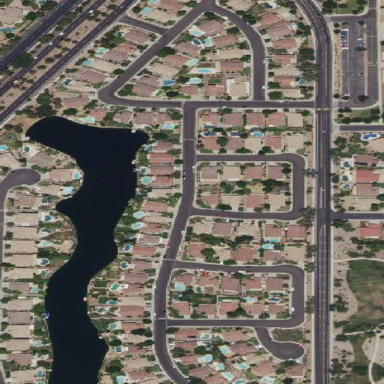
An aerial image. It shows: Single-family residential area.